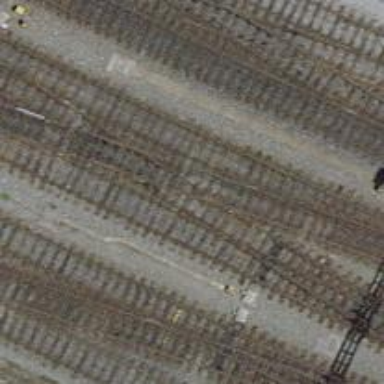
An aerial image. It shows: Single railway track with electrified contact line.